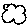
Label: cloud